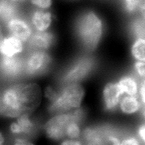
Tissue sample: colon
Magnification: 5.0x
Cell type: Stem and progenitor cells
Senescence state: senescent